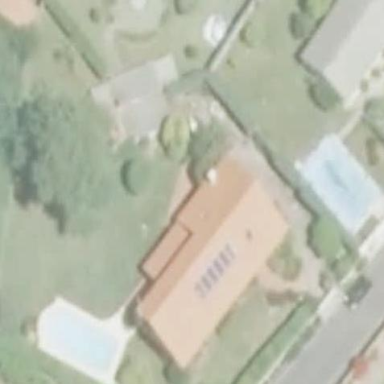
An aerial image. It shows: Simple and straightforward house.